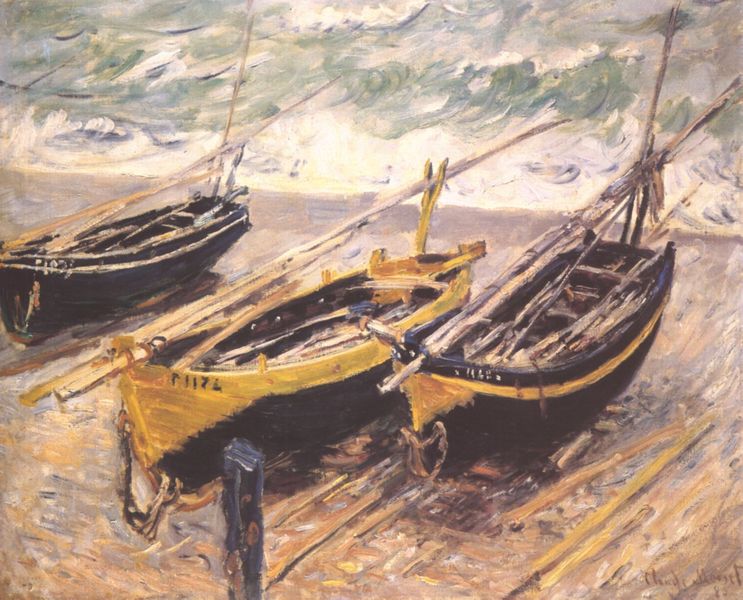
Titel: Barken
Künstler: Claude Monet
Institution: Budapest, Museum der bildenden Künste
Schlagwörter: gemälde, himmel, meer, wasser, gelb, grün, impressionismus, see, ufer, schwarz, weiss, expressionismus, wind, drei, boot, boote, ruder, gischt, strand, wellen, holzsteg, querformat, steg, sturm, pfahl, ruderboote, vor dem sturm, sturm zieht auf, fischerboote am ufer